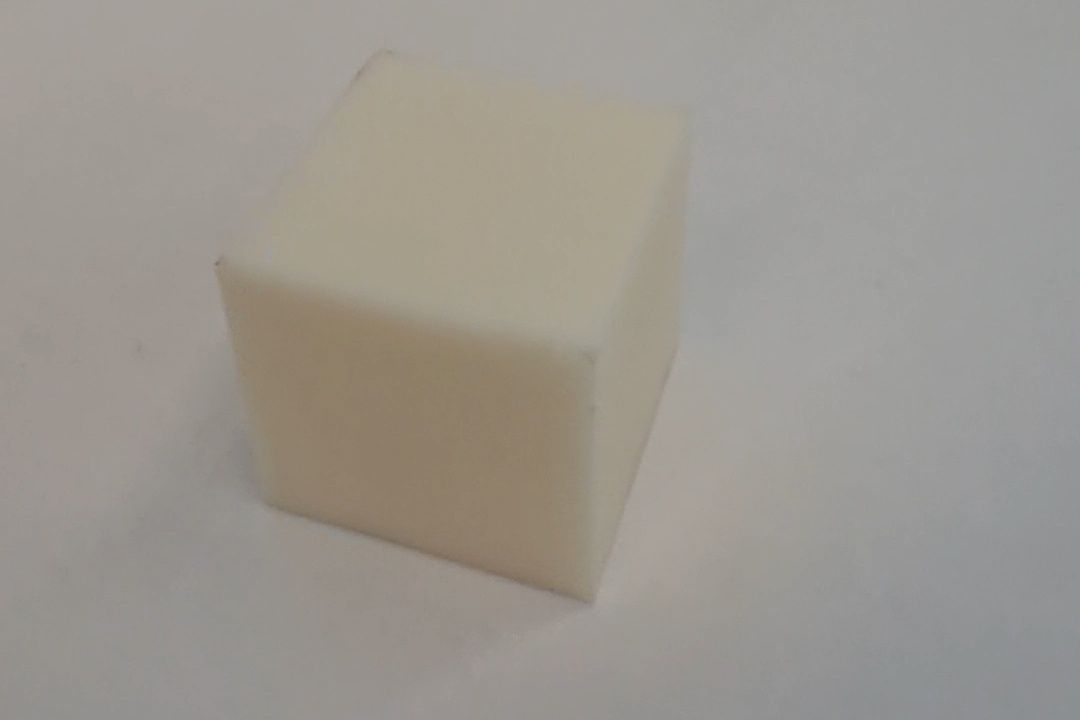
Label: Cuboid